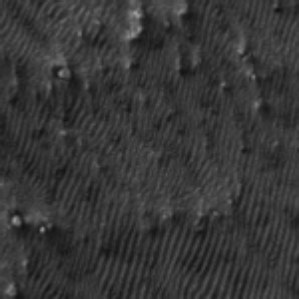
Label: frost